Here is a 2-D grayscale rendering of raw bearing vibration samples (signal-to-image). Classify the bearing condition as one of: normal, inner_race, outer_race, ball.
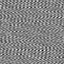
Answer: ball